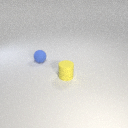
small yellow rubber cylinder to the right of small blue rubber sphere